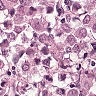
Metastatic tissue present: yes